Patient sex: F
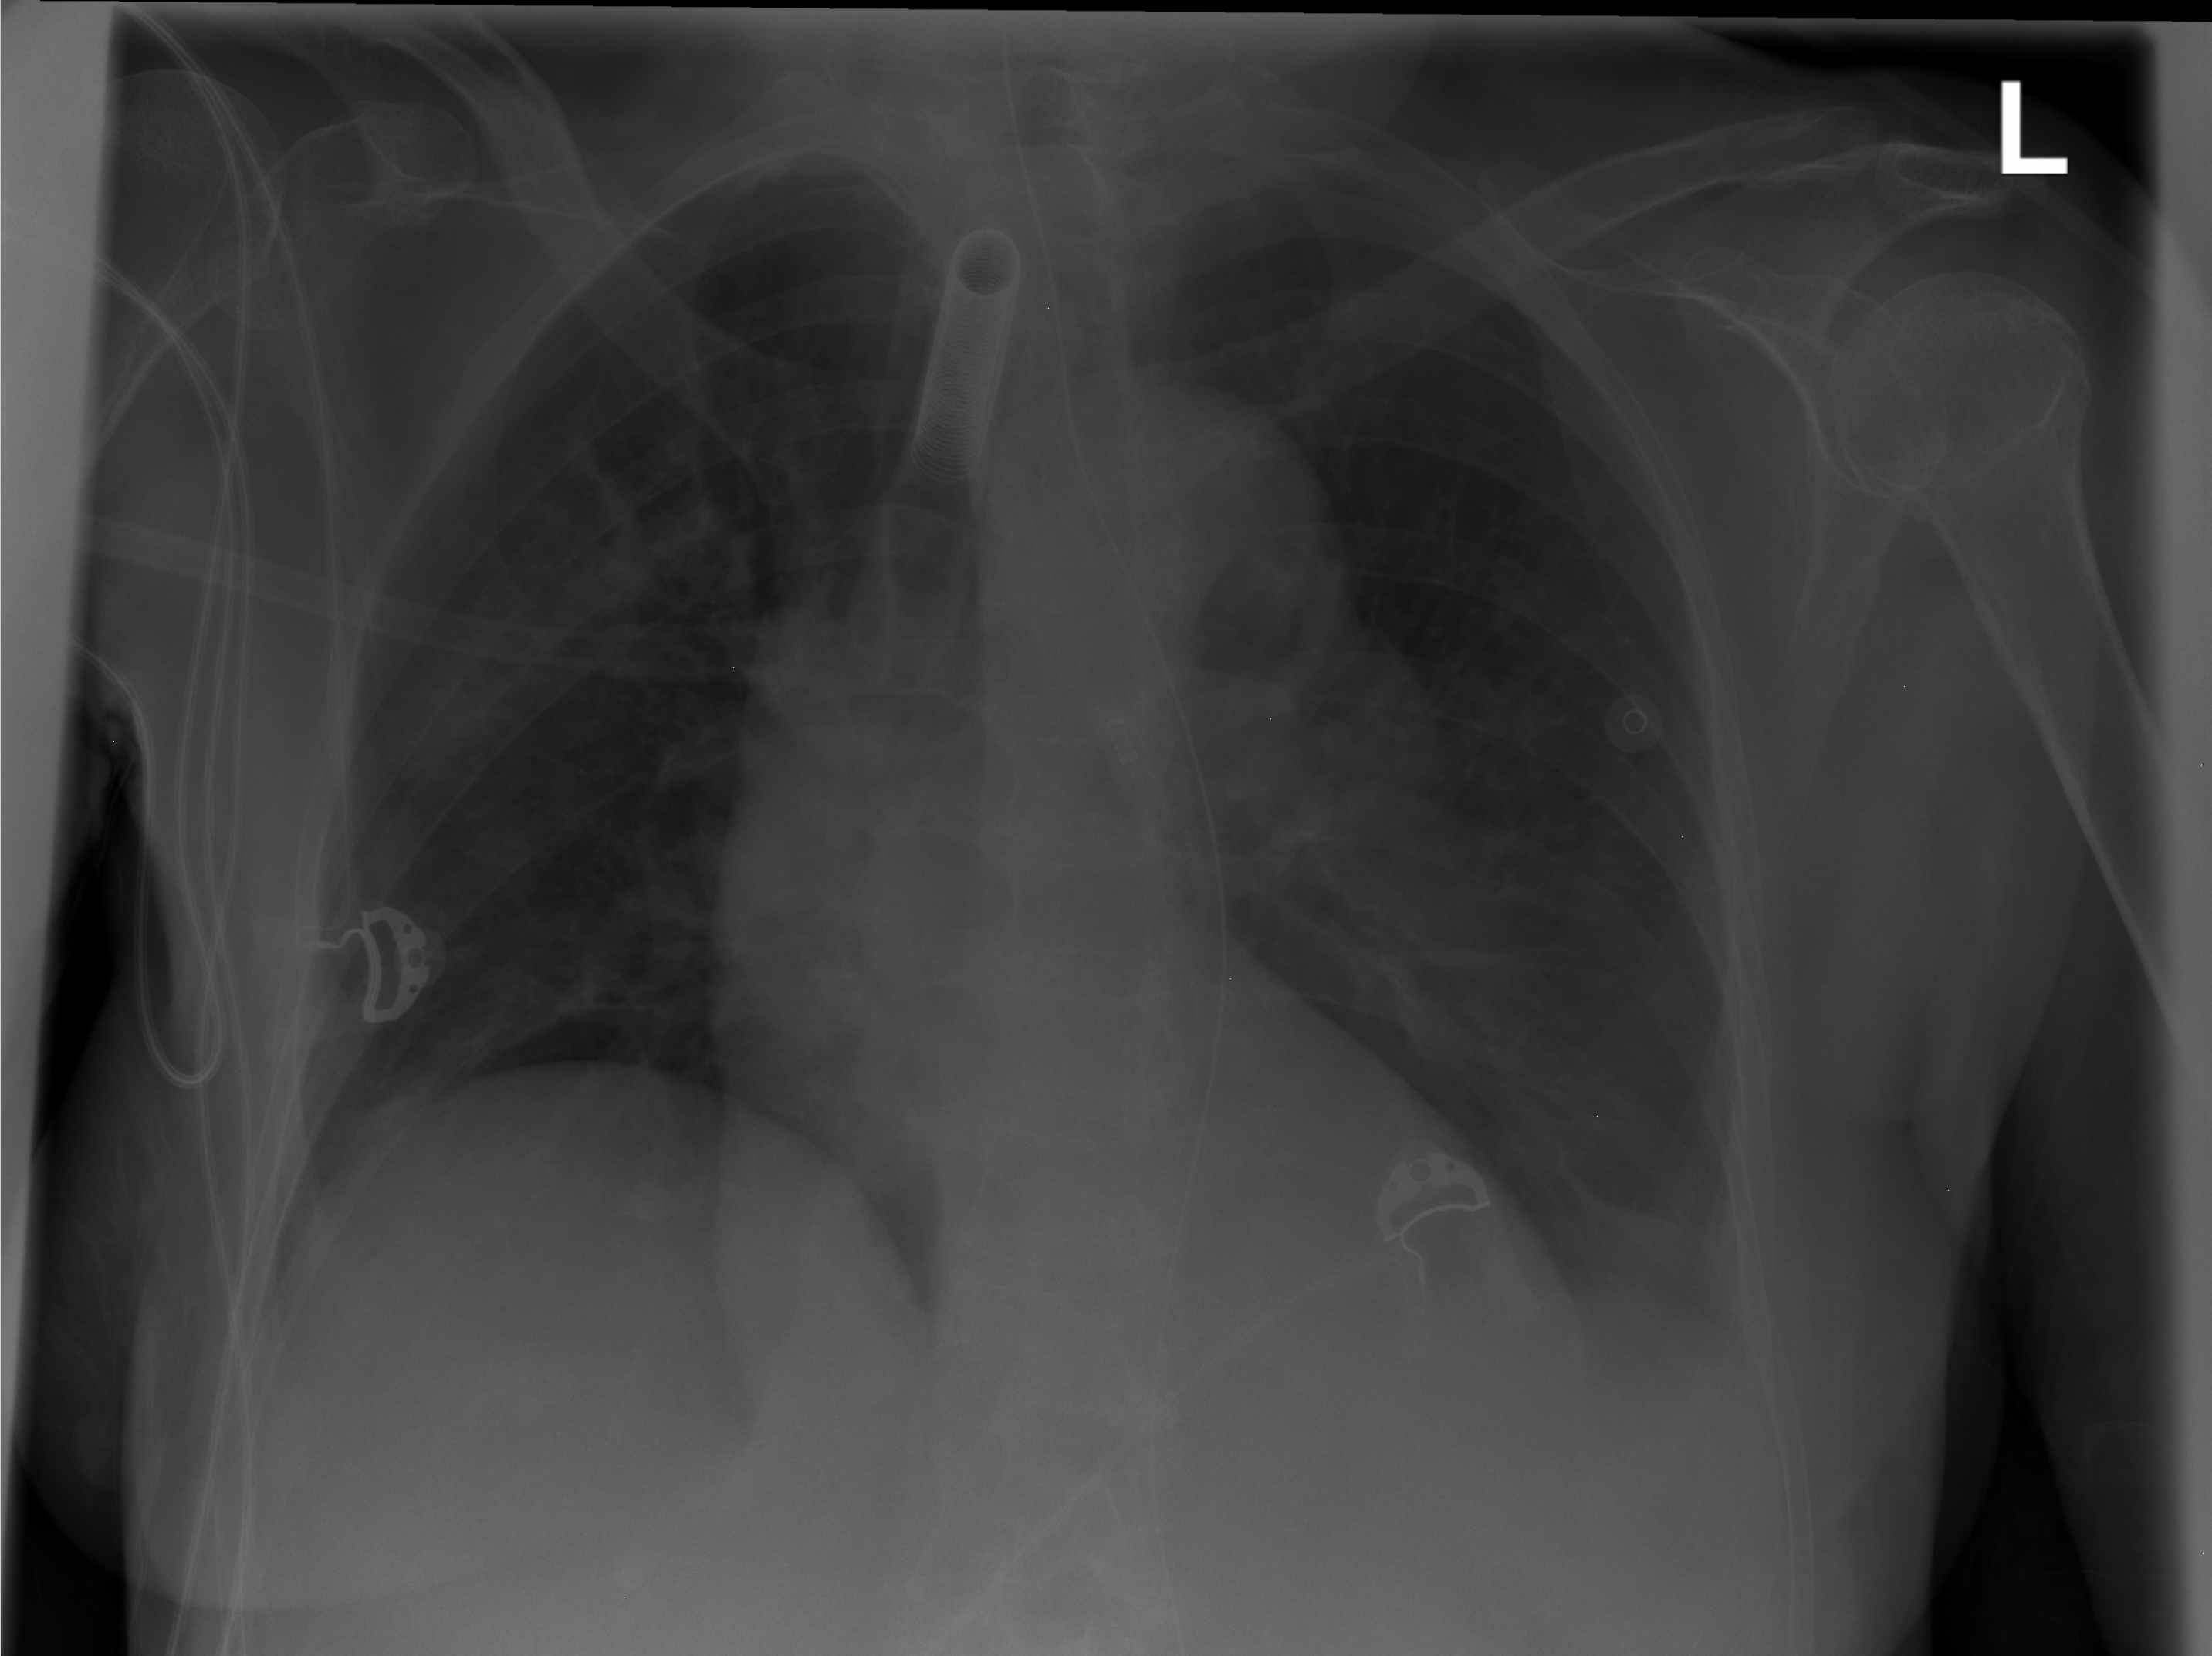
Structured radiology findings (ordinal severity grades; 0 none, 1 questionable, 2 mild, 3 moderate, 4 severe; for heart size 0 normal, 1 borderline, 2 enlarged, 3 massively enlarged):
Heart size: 0
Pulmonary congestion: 2
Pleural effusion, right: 0
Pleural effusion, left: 2
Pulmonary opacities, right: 0
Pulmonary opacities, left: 0
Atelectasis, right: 2
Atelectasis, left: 2